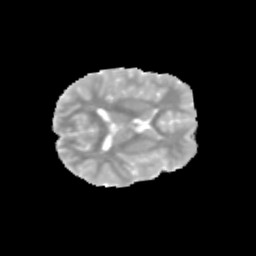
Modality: MD
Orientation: axial
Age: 10
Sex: male
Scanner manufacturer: siemens
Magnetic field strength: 3 T
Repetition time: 3.8 s
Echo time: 0.07 s